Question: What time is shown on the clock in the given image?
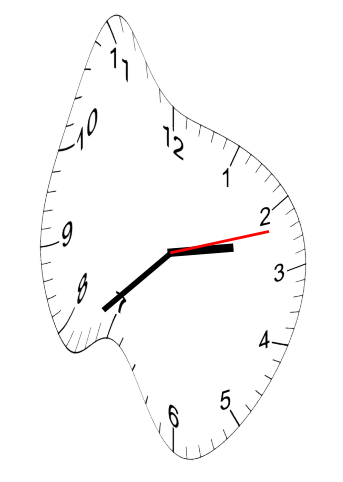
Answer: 02:38:12